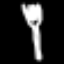
Label: fork